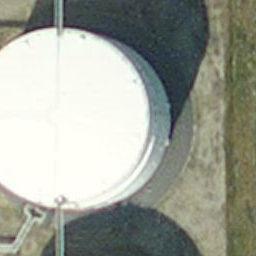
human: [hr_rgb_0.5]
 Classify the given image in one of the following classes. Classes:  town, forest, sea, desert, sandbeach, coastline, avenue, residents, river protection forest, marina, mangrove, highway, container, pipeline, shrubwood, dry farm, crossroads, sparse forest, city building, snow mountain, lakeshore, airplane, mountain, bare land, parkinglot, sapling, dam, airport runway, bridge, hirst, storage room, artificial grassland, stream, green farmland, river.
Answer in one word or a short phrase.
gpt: storage room